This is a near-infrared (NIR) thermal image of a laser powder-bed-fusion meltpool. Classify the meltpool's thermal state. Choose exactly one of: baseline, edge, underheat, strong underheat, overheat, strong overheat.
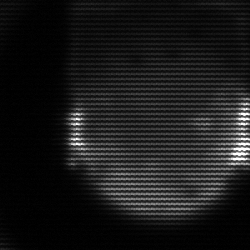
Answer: edge